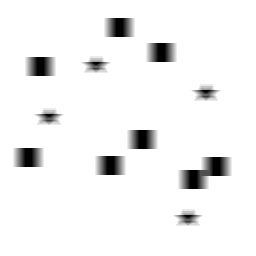
Squares: 8
Triangles: 0
Stars: 4
Total shapes: 12